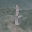
Label: 1